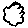
Label: cloud